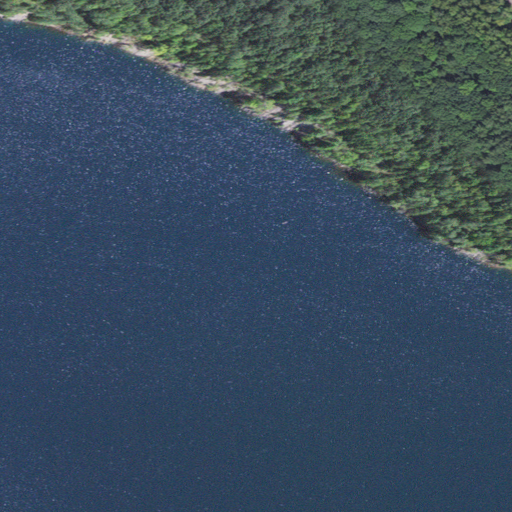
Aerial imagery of mountain in Wisconsin named Iron Mound (historical) containing open water, deciduous forest, and shrub